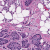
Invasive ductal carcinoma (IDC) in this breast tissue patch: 1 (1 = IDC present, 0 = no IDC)